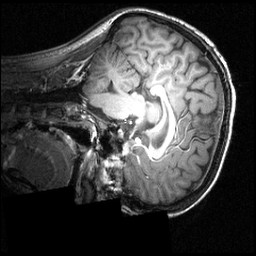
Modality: T1w
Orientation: sagittal
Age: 27
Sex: female
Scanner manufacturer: siemens
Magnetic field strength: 3.951 T
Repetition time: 1.5 s
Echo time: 0.00335 s